Question:
How to change the textcolor in an AlertDialog?
'''
<item name="android:textColor">@color/black_text</item>
'''
This changes the title color only.
'''
ad = new AlertDialog.Builder((new ContextThemeWrapper(context, R.style.DialogTheme)));
ad.setTitle(R.string.my_activ_remove_title_dialog);
ad.setPositiveButton(R.string.my_activ_remove_dialog, new DialogInterface.OnClickListener() {
public void onClick(DialogInterface dialog, int arg1) {
content.remove(position);
notifyItemRemoved(position);
notifyItemRangeChanged(position, content.size());
}
});
ad.setNegativeButton(R.string.my_activ_cancel_remove_dialog, new DialogInterface.OnClickListener() {
public void onClick(DialogInterface dialog, int arg1) {
}
});
'''
<URL>
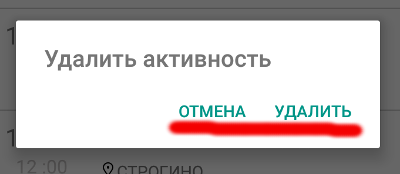
Answer: For changing the font color only, try this:
'''
AlertDialog.Builder builder = new AlertDialog.Builder(this);
builder.setTitle(Html.fromHtml("<font color='#FF7F27'>This is a test</font>"));
builder.setPositiveButton(Html.fromHtml("<font color='#FF7F27'>Yes</font>"), new DialogInterface.OnClickListener() {
public void onClick(DialogInterface dialog, int arg1) {
Log.e(LOG_TAG, "Yes");
}
});
builder.setNegativeButton(Html.fromHtml("<font color='#FF7F27'>No</font>"), new DialogInterface.OnClickListener() {
public void onClick(DialogInterface dialog, int arg1) {
Log.e(LOG_TAG, "No");
}
});
builder.create();
builder.show();
'''
result:
<URL>
---
For changing the font color and button background color, try this:
'''
AlertDialog.Builder builder = new AlertDialog.Builder(this);
builder.setMessage(Html.fromHtml("<font color='#FF7F27'>This is a test</font>"));
builder.setCancelable(false);
builder.setNegativeButton("No", new DialogInterface.OnClickListener() {
public void onClick(DialogInterface dialog, int which) {
}
});
builder.setPositiveButton("Yes", new DialogInterface.OnClickListener() {
public void onClick(DialogInterface dialog, int which) {
}
});
AlertDialog alert = builder.create();
alert.show();
Button nbutton = alert.getButton(DialogInterface.BUTTON_NEGATIVE);
//Set negative button background
nbutton.setBackgroundColor(Color.MAGENTA);
//Set negative button text color
nbutton.setTextColor(Color.YELLOW);
Button pbutton = alert.getButton(DialogInterface.BUTTON_POSITIVE);
//Set positive button background
pbutton.setBackgroundColor(Color.YELLOW);
//Set positive button text color
pbutton.setTextColor(Color.MAGENTA);
'''
Result:
<URL>
---
If you want to change divider color, try this:
'''
AlertDialog.Builder builder = new AlertDialog.Builder(this);
builder.setTitle("Test Title");
builder.setMessage(Html.fromHtml("<font color='#FF7F27'>This is a test</font>"));
builder.setCancelable(false);
builder.setNegativeButton("No", new DialogInterface.OnClickListener() {
public void onClick(DialogInterface dialog, int which) {
}
});
builder.setPositiveButton("Yes", new DialogInterface.OnClickListener() {
public void onClick(DialogInterface dialog, int which) {
}
});
AlertDialog dialog = builder.create();
dialog.show();
try {
Resources resources = dialog.getContext().getResources();
int alertTitleId = resources.getIdentifier("alertTitle", "id", "android");
TextView alertTitle = (TextView) dialog.getWindow().getDecorView().findViewById(alertTitleId);
alertTitle.setTextColor(Color.MAGENTA); // change title text color
int titleDividerId = resources.getIdentifier("titleDivider", "id", "android");
View titleDivider = dialog.getWindow().getDecorView().findViewById(titleDividerId);
titleDivider.setBackgroundColor(Color.YELLOW); // change divider color
} catch (Exception ex) {
ex.printStackTrace();
}
Button nbutton = dialog.getButton(DialogInterface.BUTTON_NEGATIVE);
//Set negative button background
nbutton.setBackgroundColor(Color.MAGENTA);
//Set negative button text color
nbutton.setTextColor(Color.YELLOW);
Button pbutton = dialog.getButton(DialogInterface.BUTTON_POSITIVE);
//Set positive button background
pbutton.setBackgroundColor(Color.YELLOW);
//Set positive button text color
pbutton.setTextColor(Color.MAGENTA);
'''
This is my sample code, but if you want to change the divider color consider the part of the code starts with "int titleDividerId".
Result:
<URL>
---
If you want to customize the AlertDialog a lot. For example adding some checkboxes with custom background color, use this approach:
'''
AlertDialog.Builder alert = new AlertDialog.Builder(this);
LinearLayout mainLayout = new LinearLayout(this);
mainLayout.setOrientation(LinearLayout.VERTICAL);
LinearLayout layout1 = new LinearLayout(this);
layout1.setOrientation(LinearLayout.HORIZONTAL);
CheckBox cb1 = new CheckBox(getApplicationContext());
cb1.setText("Easy");
layout1.addView(cb1);
layout1.setBackgroundColor(Color.BLUE);
layout1.setMinimumHeight(50);
LinearLayout layout2 = new LinearLayout(this);
layout2.setOrientation(LinearLayout.HORIZONTAL);
layout2.addView(new TextView(this));
CheckBox cb2 = new CheckBox(getApplicationContext());
cb2.setText("Normal");
layout2.addView(cb2);
layout2.setBackgroundColor(Color.CYAN);
layout2.setMinimumHeight(50);
LinearLayout layout3 = new LinearLayout(this);
layout3.setOrientation(LinearLayout.HORIZONTAL);
CheckBox cb3 = new CheckBox(getApplicationContext());
cb3.setText("Hard");
layout3.addView(cb3);
layout3.setBackgroundColor(Color.GREEN);
layout3.setMinimumHeight(50);
mainLayout.addView(layout1);
mainLayout.addView(layout2);
mainLayout.addView(layout3);
alert.setTitle("Custom alert demo");
alert.setView(mainLayout);
alert.setNegativeButton("Cancel", new DialogInterface.OnClickListener() {
@Override
public void onClick(DialogInterface dialog, int which) {
dialog.cancel();
}
});
alert.setPositiveButton("Done", new DialogInterface.OnClickListener() {
@Override
public void onClick(DialogInterface dialog, int which) {
Toast.makeText(getBaseContext(), "done", Toast.LENGTH_SHORT).show();
}
});
alert.show();
'''
The result:
<URL>
Firstly, I created a main layout (vertical) as you see in the code. Then, for each one of the checkboxes I created a horizontal layout. In this case you can play with the colors and fonts of the elements (checkboxes, items, and etc.). I hope it helps.